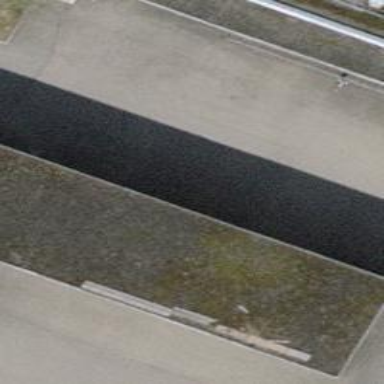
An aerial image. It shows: View of roof of building.